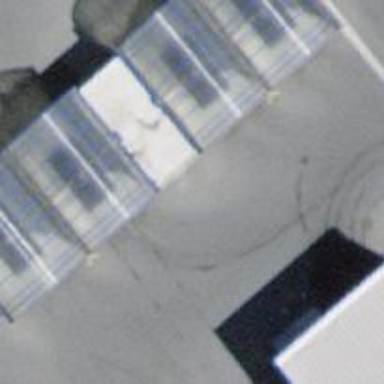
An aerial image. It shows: Car wash facility.